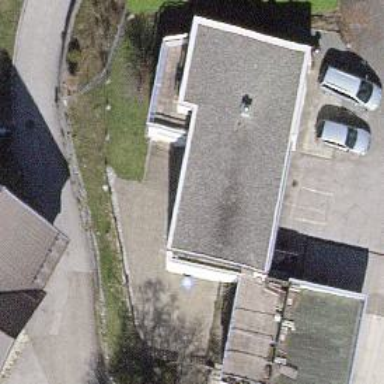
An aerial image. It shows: Kiosk shop.